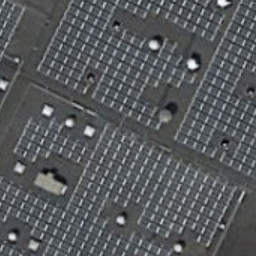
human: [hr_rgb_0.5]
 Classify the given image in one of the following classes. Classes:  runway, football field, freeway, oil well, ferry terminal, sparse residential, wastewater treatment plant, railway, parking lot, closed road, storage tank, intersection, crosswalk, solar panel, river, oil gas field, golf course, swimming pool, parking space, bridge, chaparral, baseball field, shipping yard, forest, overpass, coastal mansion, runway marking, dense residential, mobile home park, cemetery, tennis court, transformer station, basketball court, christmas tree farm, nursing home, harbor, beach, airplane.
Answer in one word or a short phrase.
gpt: solar panel